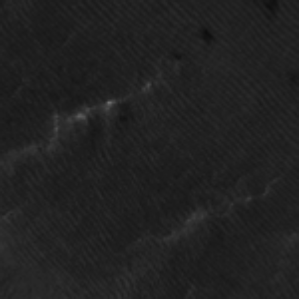
Label: frost